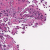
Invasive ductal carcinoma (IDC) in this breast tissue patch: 0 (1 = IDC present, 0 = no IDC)